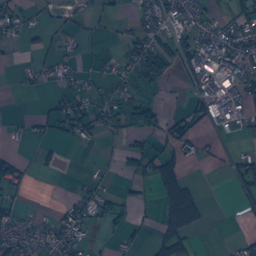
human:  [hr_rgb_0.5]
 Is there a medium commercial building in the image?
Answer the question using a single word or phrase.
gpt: yes

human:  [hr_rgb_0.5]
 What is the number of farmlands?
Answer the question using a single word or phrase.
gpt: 84

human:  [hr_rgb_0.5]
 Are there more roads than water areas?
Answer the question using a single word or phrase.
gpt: yes

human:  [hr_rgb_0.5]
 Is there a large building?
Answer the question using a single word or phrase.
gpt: yes

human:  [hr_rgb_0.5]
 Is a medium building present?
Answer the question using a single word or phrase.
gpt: yes

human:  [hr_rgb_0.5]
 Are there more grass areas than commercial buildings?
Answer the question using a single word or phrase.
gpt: yes

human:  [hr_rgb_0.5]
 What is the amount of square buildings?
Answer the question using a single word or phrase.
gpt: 2

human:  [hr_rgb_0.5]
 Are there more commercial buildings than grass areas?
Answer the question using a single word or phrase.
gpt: no

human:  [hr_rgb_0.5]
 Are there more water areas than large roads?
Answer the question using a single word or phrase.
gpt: yes

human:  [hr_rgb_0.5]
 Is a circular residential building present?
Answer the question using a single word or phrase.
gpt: yes

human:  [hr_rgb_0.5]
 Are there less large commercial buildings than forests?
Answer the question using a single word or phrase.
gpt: yes

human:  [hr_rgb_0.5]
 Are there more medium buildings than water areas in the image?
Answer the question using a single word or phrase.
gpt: yes

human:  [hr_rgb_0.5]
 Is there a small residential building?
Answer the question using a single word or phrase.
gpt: yes

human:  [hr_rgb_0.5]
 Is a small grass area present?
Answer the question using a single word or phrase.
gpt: yes

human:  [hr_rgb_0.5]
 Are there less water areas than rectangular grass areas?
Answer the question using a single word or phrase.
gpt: yes

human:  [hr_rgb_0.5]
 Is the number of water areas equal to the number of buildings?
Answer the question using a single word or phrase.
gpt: no

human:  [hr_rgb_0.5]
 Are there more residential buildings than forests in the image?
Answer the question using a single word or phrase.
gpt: yes

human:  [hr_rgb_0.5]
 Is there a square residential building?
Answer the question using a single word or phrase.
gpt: yes

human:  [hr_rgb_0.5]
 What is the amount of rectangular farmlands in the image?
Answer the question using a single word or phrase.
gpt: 8

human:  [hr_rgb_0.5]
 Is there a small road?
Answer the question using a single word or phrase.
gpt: yes

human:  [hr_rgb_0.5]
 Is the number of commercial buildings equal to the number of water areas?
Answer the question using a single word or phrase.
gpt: no

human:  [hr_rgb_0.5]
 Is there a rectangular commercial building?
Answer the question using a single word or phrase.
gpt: yes

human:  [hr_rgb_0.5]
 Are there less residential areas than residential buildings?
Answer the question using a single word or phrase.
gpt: yes

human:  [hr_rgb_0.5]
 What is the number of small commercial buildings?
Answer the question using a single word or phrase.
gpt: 91

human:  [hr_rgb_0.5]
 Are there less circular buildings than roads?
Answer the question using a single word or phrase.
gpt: yes

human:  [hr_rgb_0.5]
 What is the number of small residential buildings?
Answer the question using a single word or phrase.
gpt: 1737

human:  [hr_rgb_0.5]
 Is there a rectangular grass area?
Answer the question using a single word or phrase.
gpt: yes

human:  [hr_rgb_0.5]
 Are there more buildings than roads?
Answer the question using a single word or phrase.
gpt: yes

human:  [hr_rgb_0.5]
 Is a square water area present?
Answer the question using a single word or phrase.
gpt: yes

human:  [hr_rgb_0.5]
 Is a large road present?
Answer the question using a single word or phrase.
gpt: no

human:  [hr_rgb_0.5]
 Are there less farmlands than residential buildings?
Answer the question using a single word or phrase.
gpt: yes

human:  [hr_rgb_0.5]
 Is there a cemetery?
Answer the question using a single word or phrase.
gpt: yes

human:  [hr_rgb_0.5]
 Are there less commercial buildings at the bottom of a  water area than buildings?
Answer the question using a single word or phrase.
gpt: yes

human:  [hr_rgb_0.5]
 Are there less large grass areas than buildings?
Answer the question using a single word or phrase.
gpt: yes

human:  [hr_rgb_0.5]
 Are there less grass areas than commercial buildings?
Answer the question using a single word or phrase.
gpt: no

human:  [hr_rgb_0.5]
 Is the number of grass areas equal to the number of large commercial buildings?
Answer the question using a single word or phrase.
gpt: no